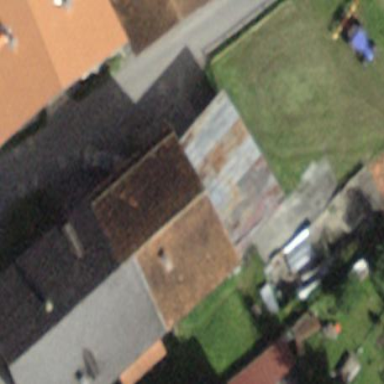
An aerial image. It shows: Shed building.